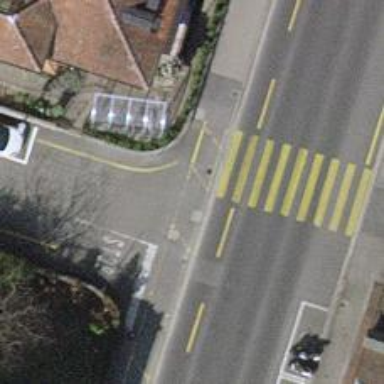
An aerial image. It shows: Kerb barrier.